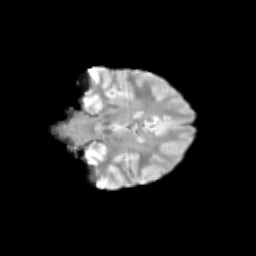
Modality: T2w
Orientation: coronal
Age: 11
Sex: female
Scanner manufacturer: siemens
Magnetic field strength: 3 T
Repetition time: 3.8 s
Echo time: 0.07 s